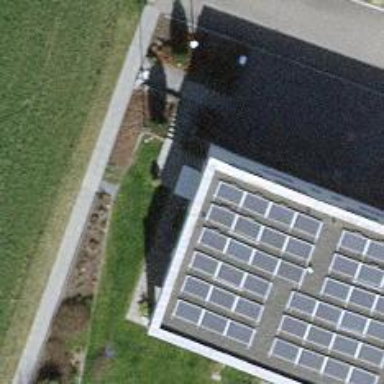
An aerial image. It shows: Solar power generator using photovoltaic panels.